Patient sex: F
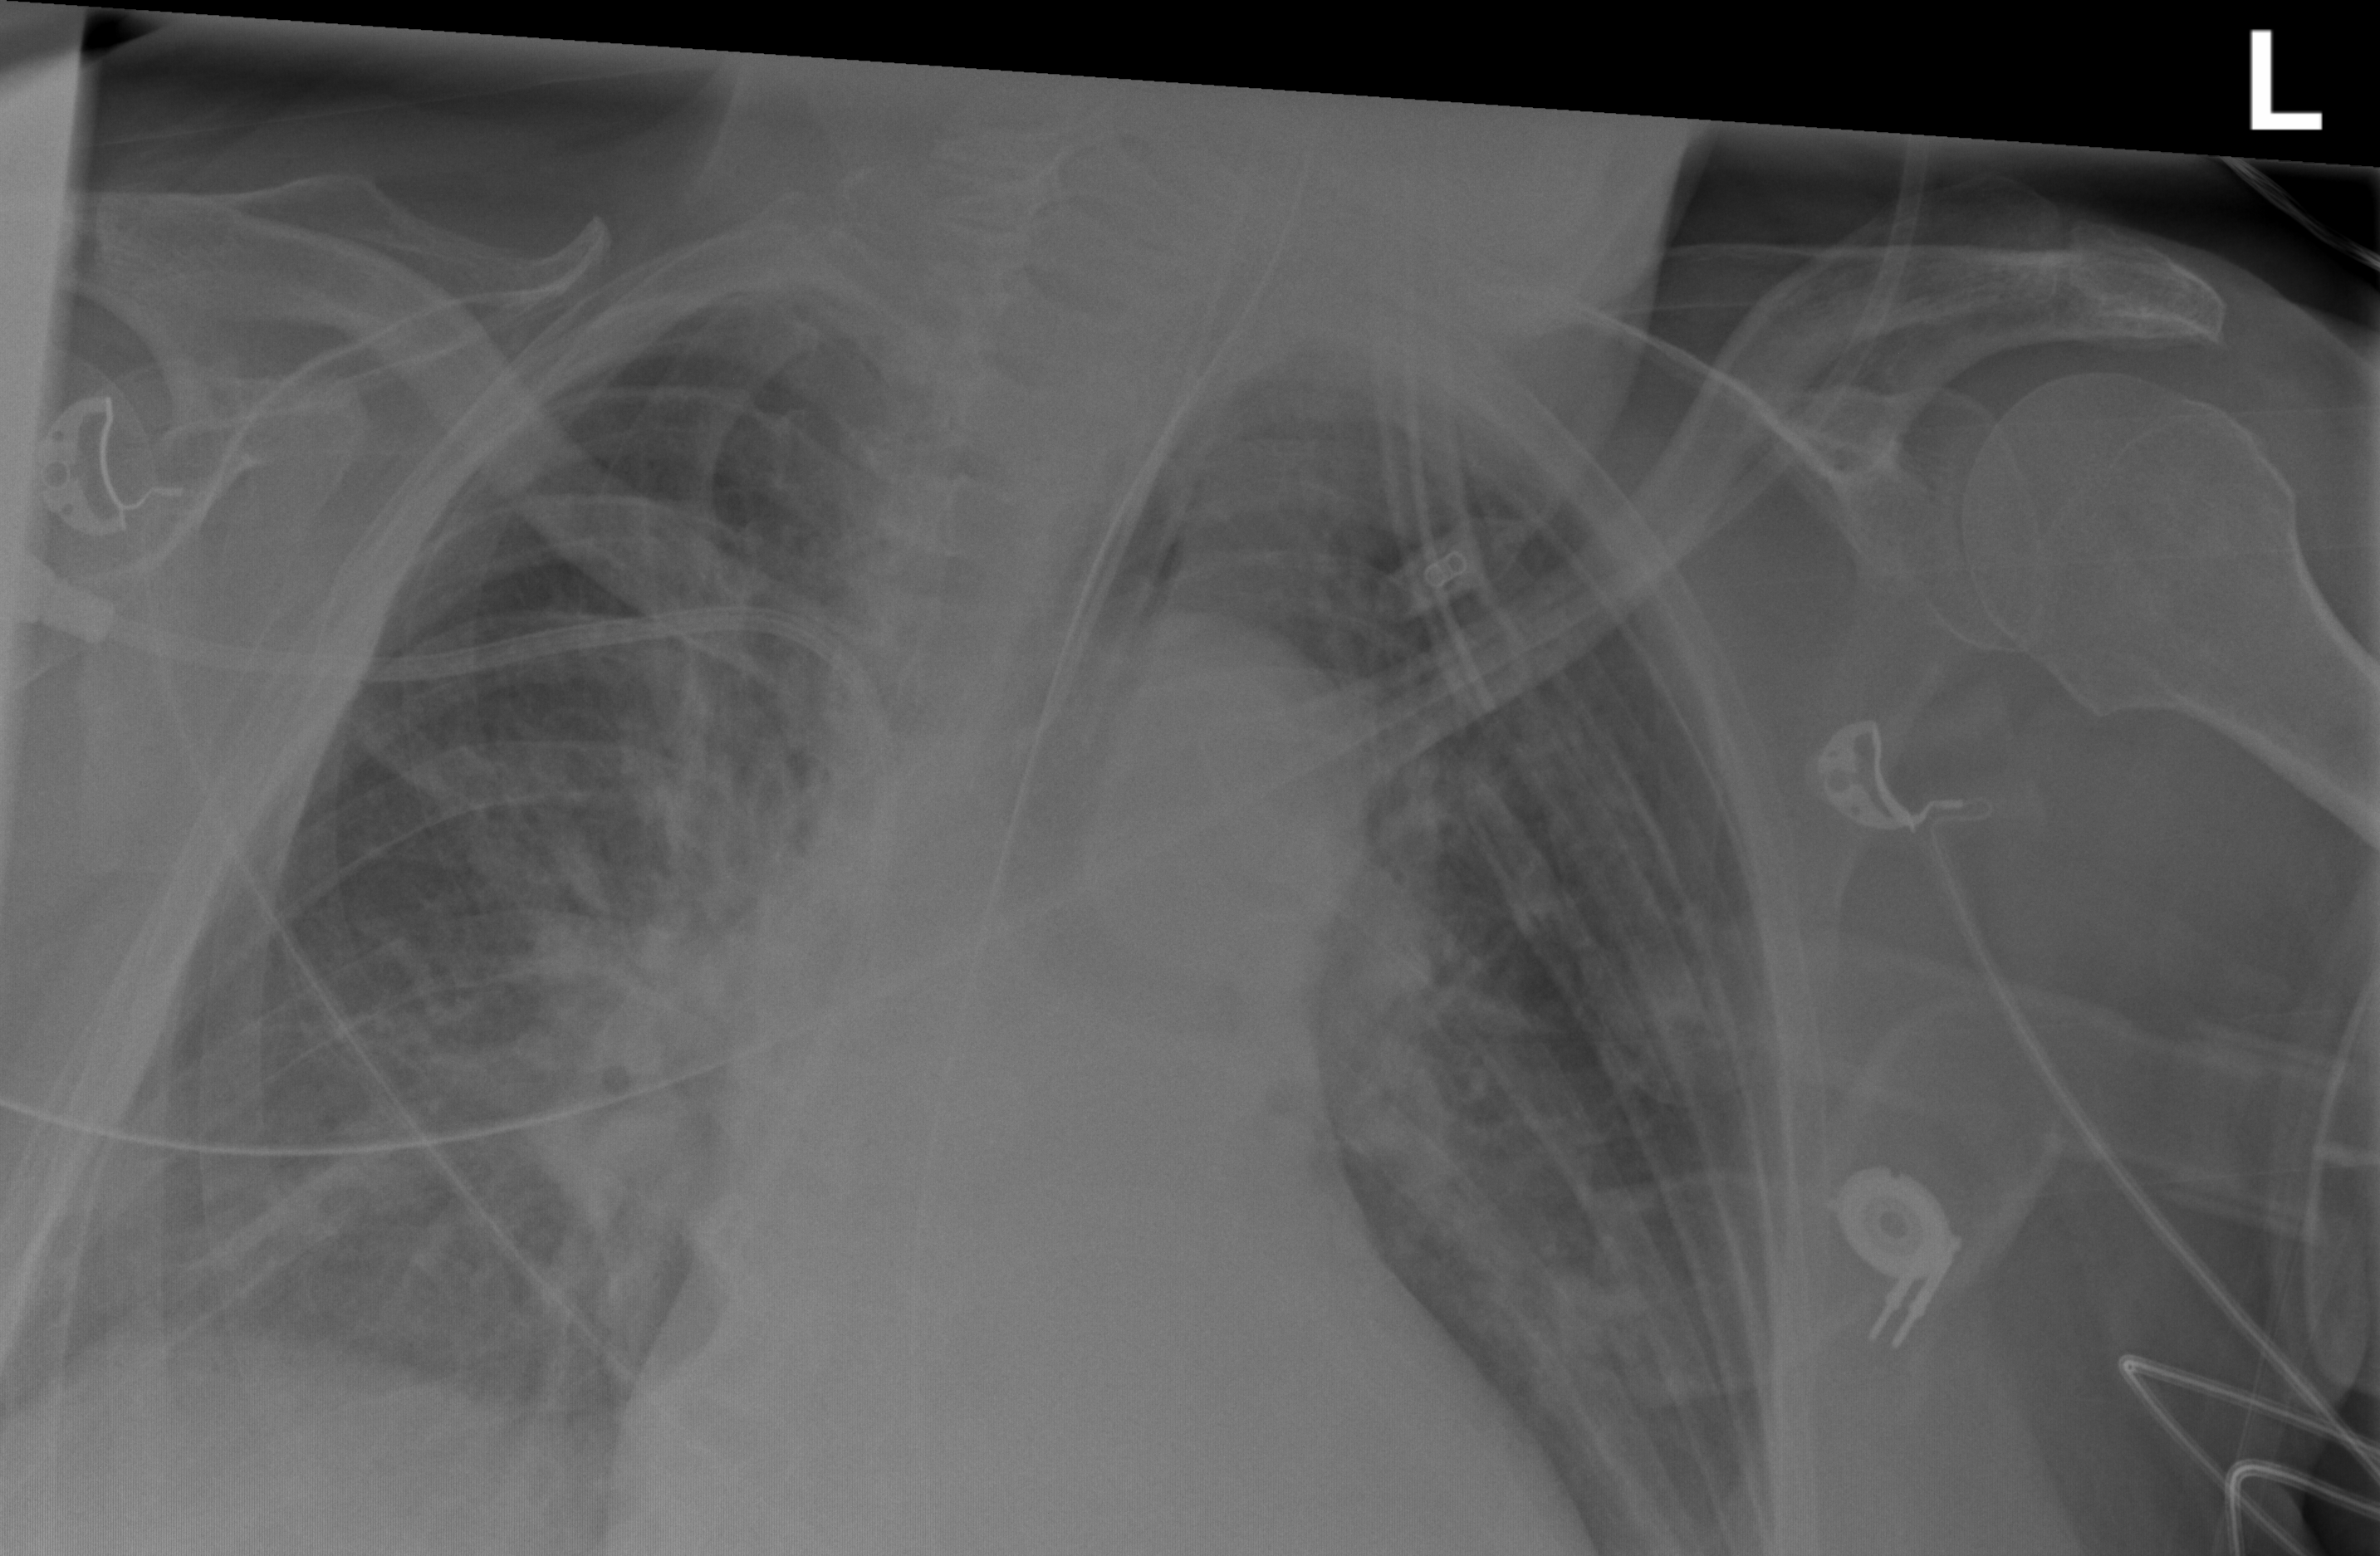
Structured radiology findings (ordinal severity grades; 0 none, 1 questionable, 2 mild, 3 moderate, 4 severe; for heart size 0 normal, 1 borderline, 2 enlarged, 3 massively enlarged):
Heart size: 2
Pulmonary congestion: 3
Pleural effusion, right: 0
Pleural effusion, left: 0
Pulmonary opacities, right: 3
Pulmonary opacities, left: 3
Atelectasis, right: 2
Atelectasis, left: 1